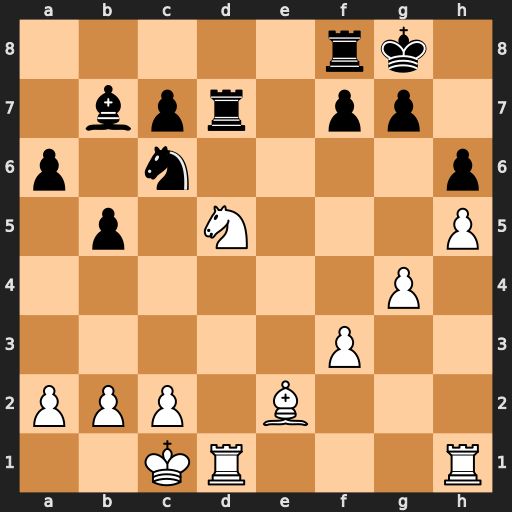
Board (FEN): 5rk1/1bpr1pp1/p1n4p/1p1N3P/6P1/5P2/PPP1B3/2KR3R
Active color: w
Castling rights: -
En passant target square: -
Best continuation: Nf6+ gxf6 Rxd7